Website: apple
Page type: payment
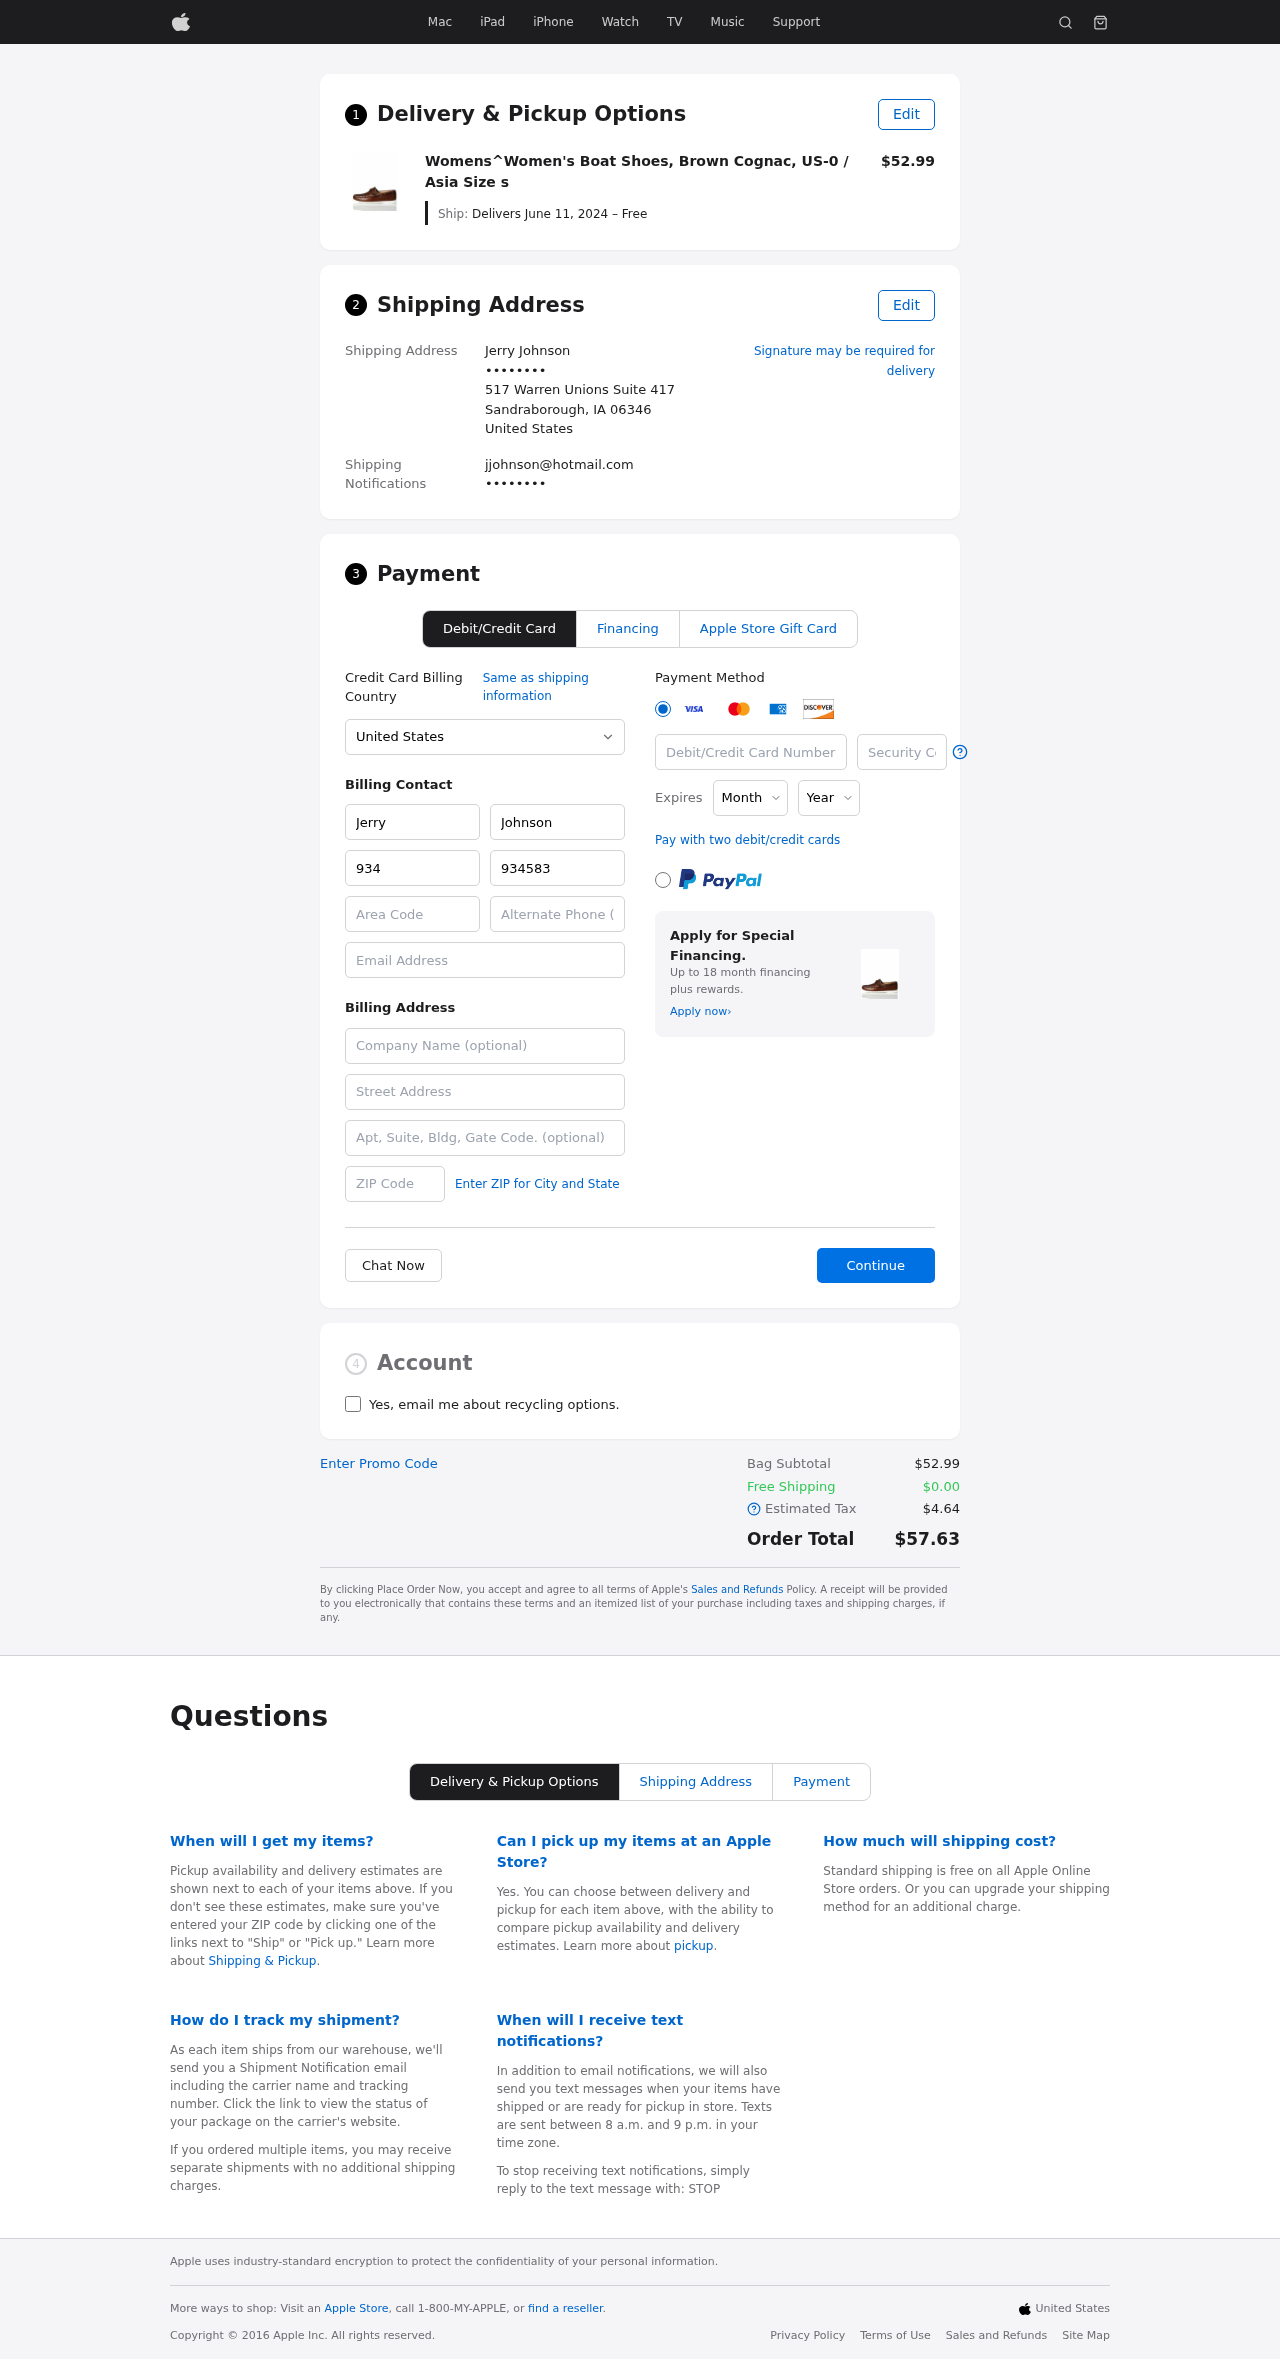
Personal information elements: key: PII_CARD_CVV
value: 1940
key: PII_CARD_EXPIRY_MONTH
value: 06
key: PII_CARD_EXPIRY_YEAR
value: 29
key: PII_CARD_NUMBER
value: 3486 1679 6255 226
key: PII_CITY_STATE_ZIP
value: Sandraborough, IA 06346
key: PII_COUNTRY
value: United States
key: PII_EMAIL
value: jjohnson@hotmail.com
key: PII_EMAIL2
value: jjohnson@hotmail.com
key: PII_FIRSTNAME
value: Jerry
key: PII_FULLNAME
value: Jerry Johnson
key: PII_LASTNAME
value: Johnson
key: PII_PHONE3
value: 9345837829
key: PII_PHONE_AREA
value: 934
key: PII_POSTCODE2
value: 86737
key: PII_SECURITY_CODE
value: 0372
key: PII_STREET
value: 517 Warren Unions Suite 417
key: PII_STREET2
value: Suite 260
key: PII_PHONE
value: ••••••••
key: PII_PHONE2
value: ••••••••
Product elements: key: PRODUCT1_NAME
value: Womens^Women's Boat Shoes, Brown Cognac, US-0 / Asia Size s
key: PRODUCT1_PRICE
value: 52.99
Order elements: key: ORDER_DELIVERY_DATE
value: Delivers June 11, 2024 – Free
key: ORDER_SUBTOTAL
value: $52.99
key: ORDER_SHIPPING_COST
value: $0.00
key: ORDER_TAX
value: $4.64
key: ORDER_TOTAL
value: $57.63